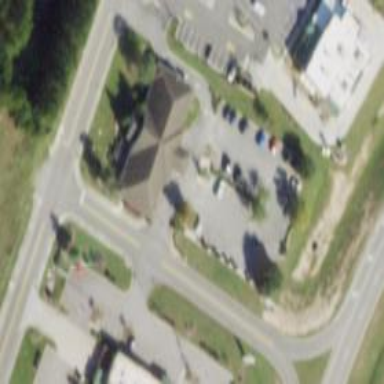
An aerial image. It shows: Healthcare clinic.